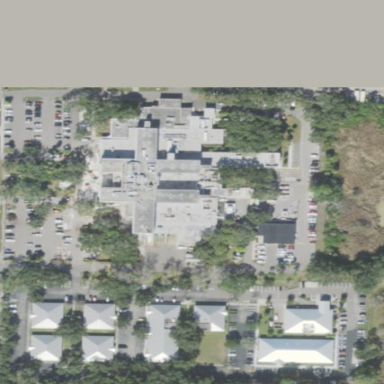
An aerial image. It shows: Healthcare facility identified as hospital.